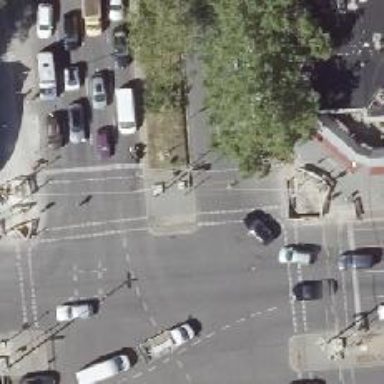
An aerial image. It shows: Traffic island located on footway.